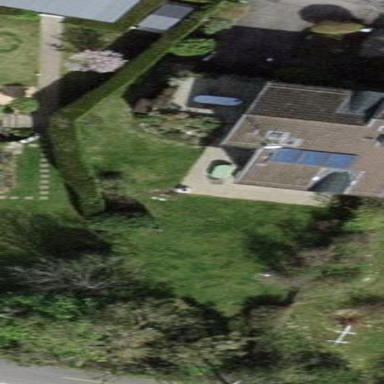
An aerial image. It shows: Garden enclosed by fence.